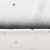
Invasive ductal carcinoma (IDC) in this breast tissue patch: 0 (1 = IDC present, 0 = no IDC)